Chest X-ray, PA view. Patient: 32 years old, sex F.
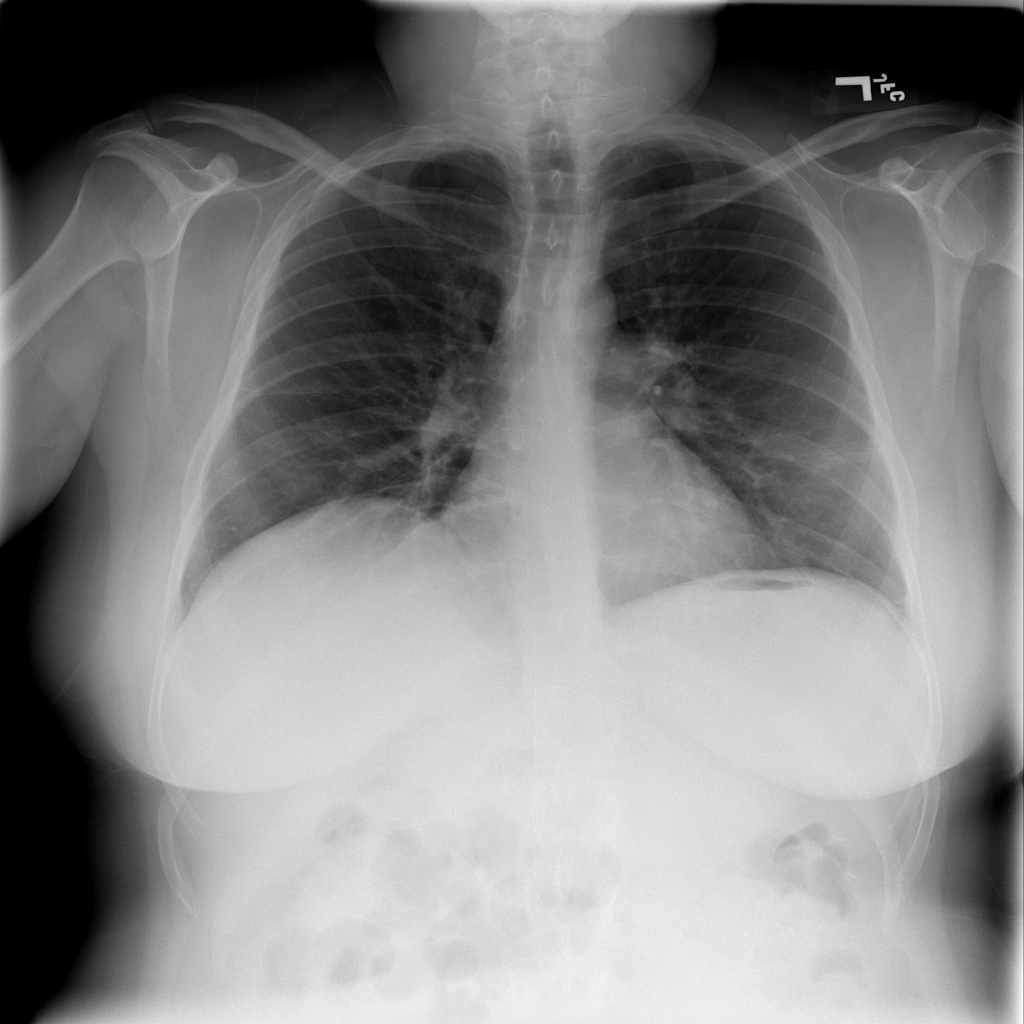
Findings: Atelectasis